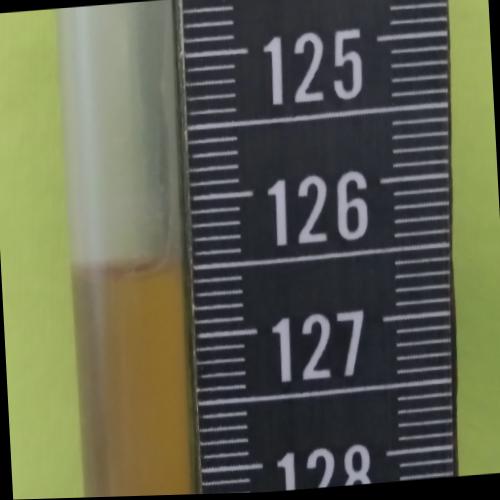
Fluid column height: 126.5 cm